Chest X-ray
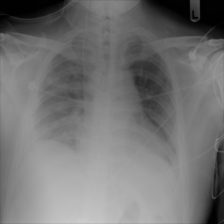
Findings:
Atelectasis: negative
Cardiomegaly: negative
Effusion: negative
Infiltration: negative
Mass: negative
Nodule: negative
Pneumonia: negative
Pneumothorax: negative
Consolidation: negative
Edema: negative
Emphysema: negative
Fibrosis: negative
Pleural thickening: negative
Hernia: negative